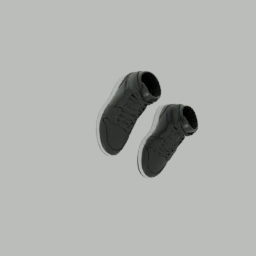
Label: people